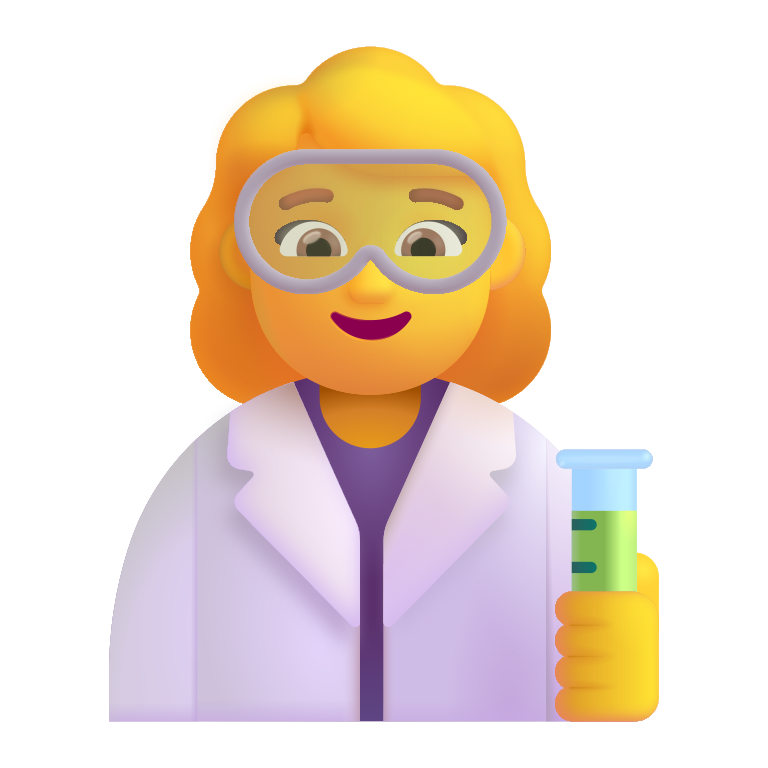
woman scientist color default